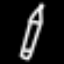
Label: pencil